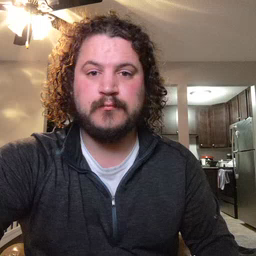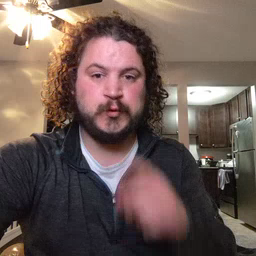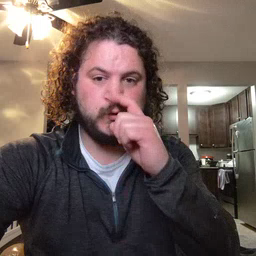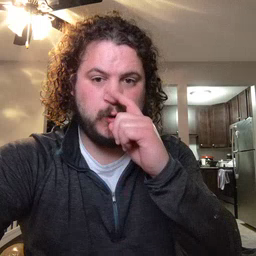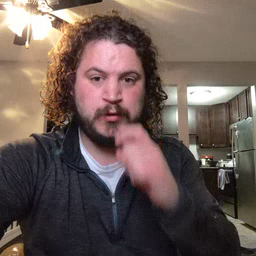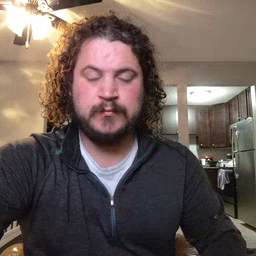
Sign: doll